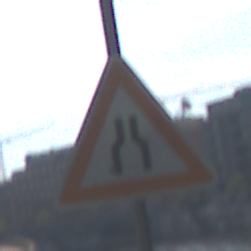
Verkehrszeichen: VerengteFahrbahn
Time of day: MorningAfternoon
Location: Outdoor (Urban)
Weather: PartlyCloudy
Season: NotSpecified
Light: Natural